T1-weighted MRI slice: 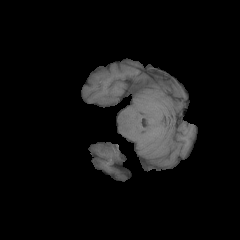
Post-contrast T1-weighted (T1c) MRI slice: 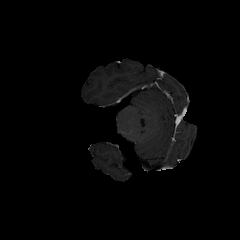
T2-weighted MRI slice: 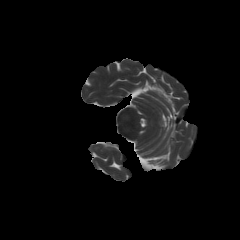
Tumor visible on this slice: no